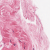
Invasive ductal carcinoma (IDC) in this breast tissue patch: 0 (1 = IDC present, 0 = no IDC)